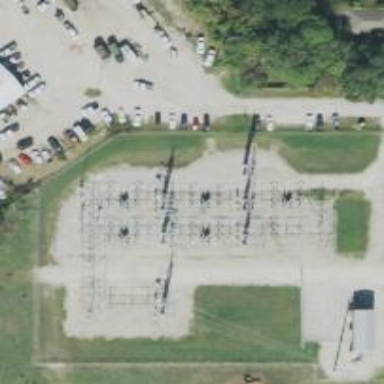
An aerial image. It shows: Switch used for power control.